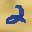
Label: 2